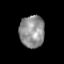
Tissue: prostate
Cell type: T cells
Senescence score: 0.3593
Nuclear area (px): 787
Mean DAPI intensity: 144.28